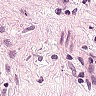
Metastatic tissue present: no